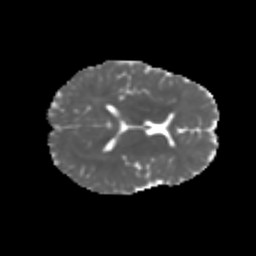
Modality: MD
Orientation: axial
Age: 6
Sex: female
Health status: healthy